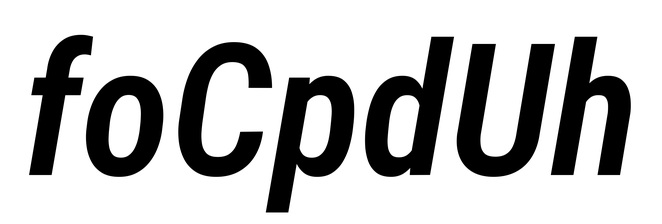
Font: Roboto-Italic_Condensed_SemiBold_Italic